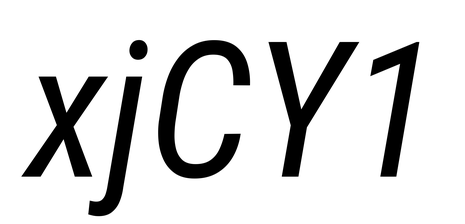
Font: Roboto-Italic_Condensed_Italic